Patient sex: M
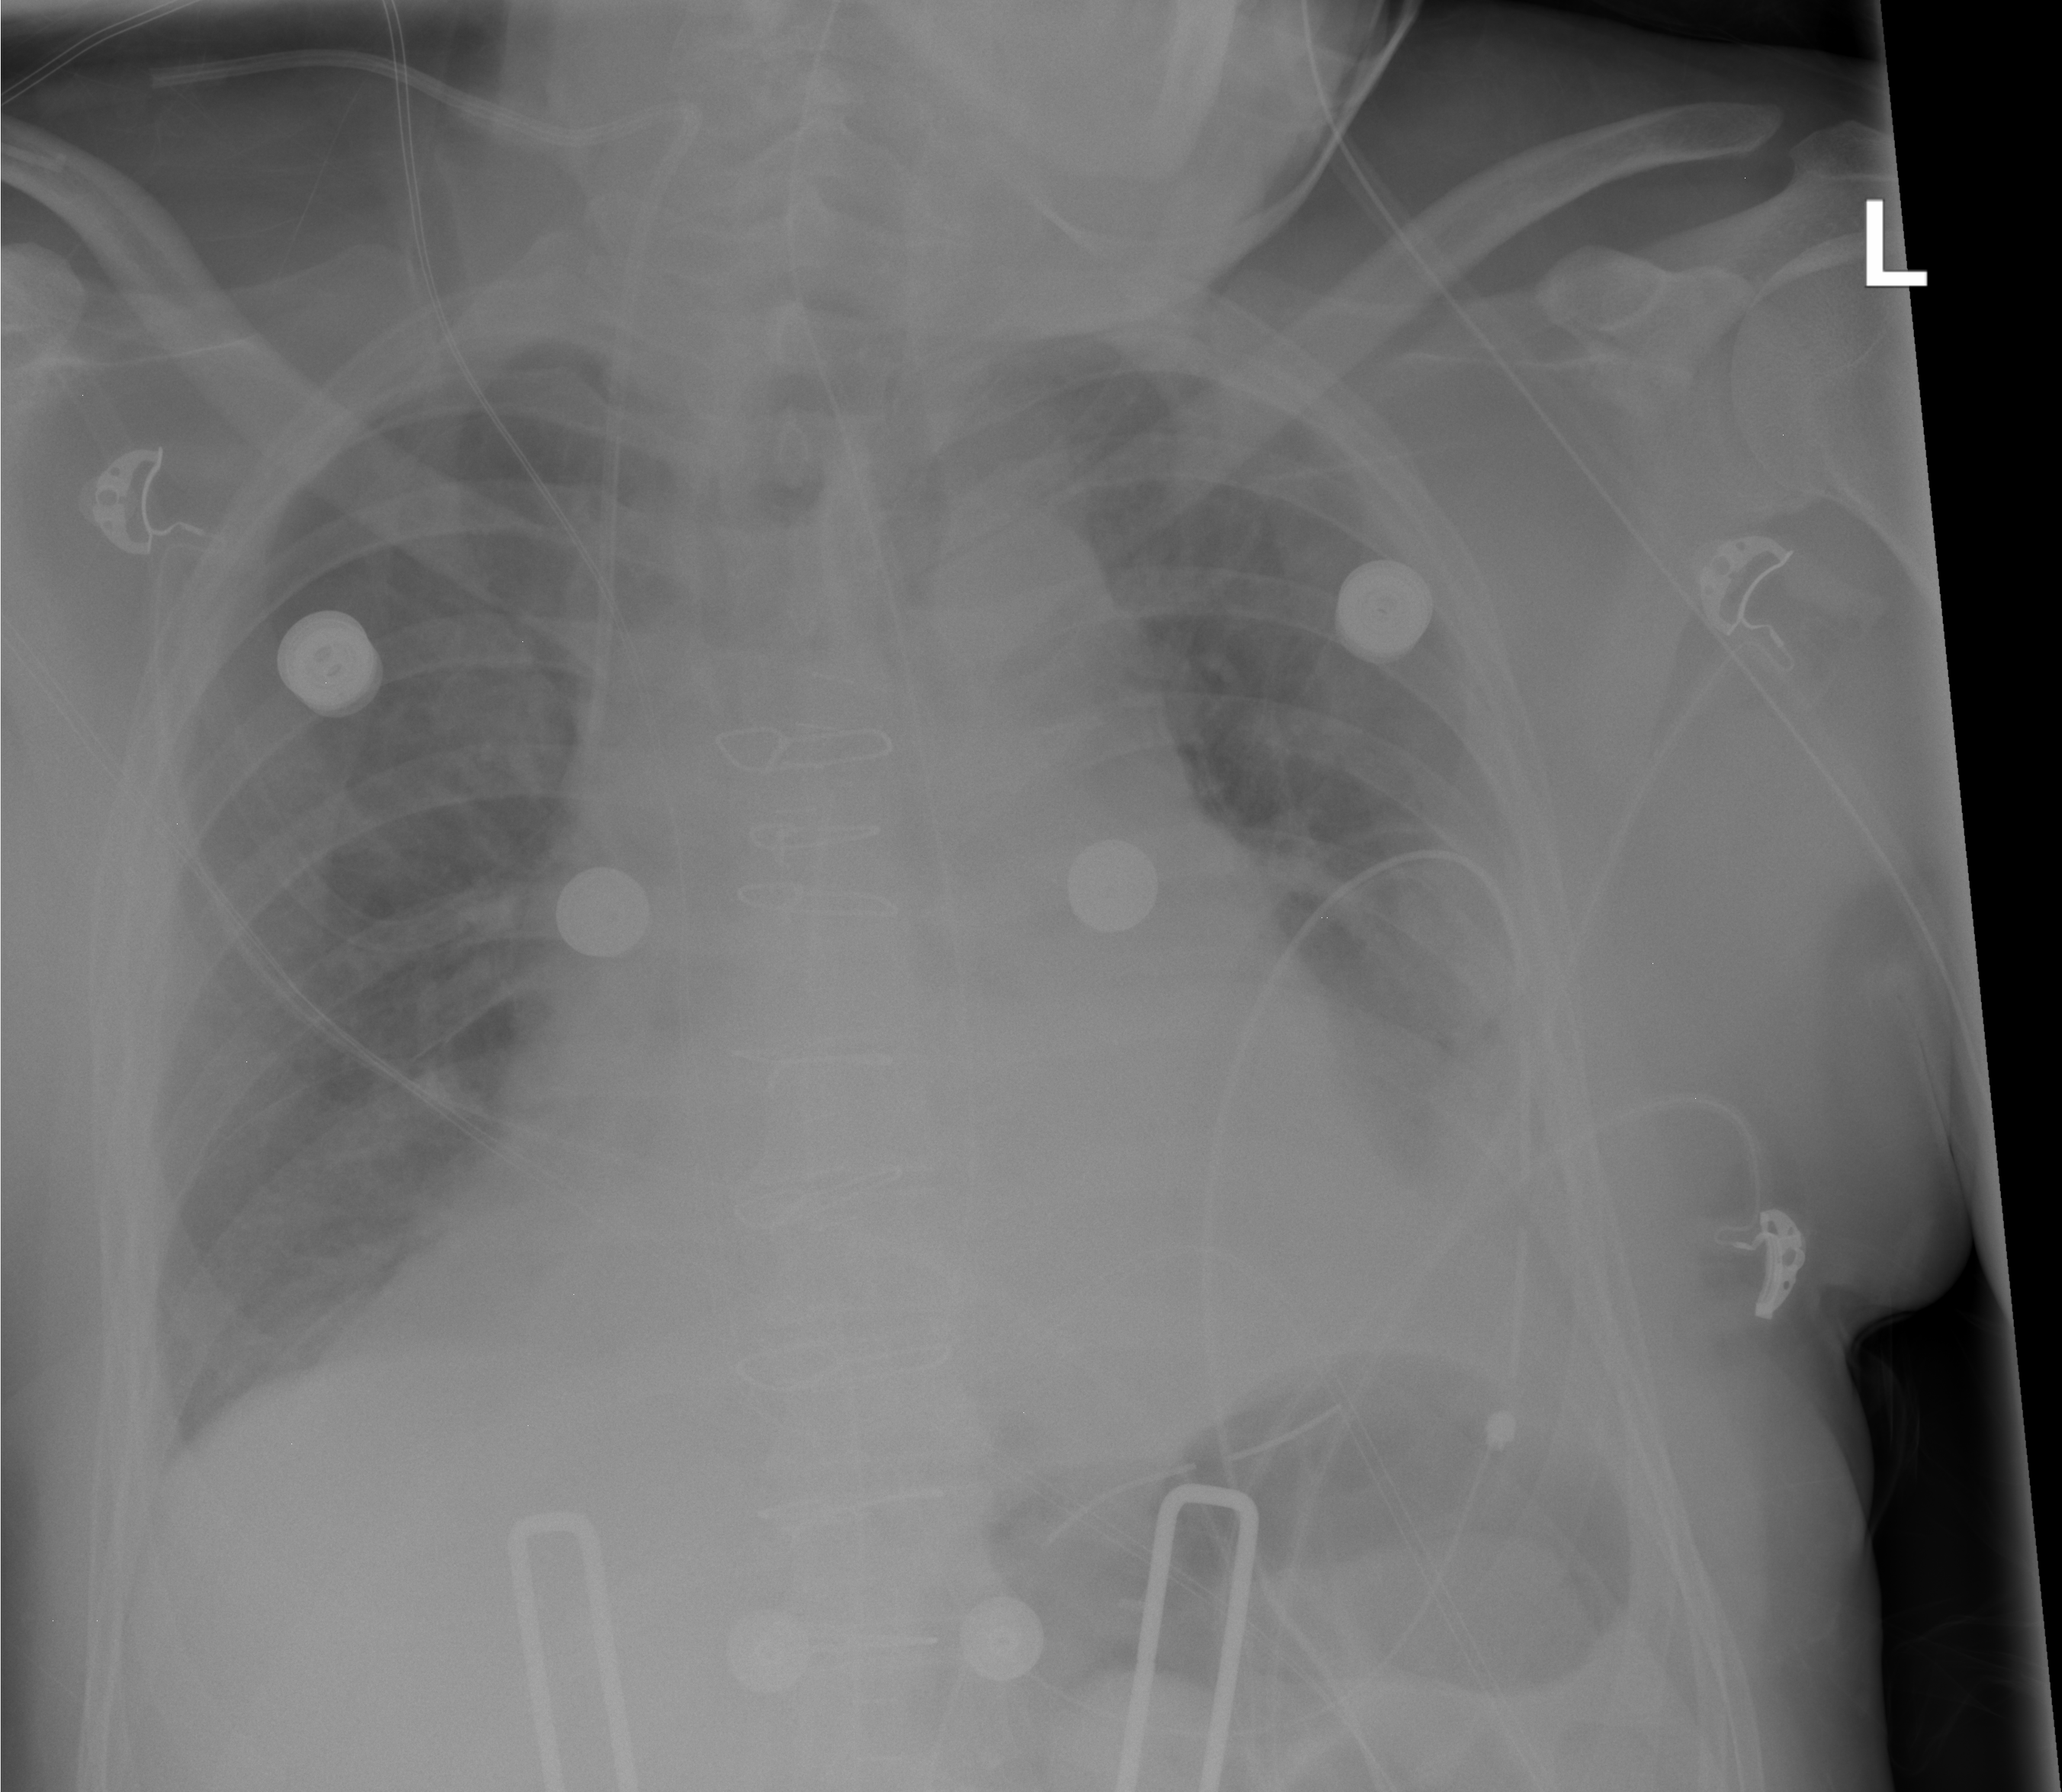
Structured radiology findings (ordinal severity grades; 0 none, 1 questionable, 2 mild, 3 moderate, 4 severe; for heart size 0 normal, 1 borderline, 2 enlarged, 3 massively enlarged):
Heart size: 2
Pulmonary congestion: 0
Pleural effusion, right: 0
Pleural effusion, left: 2
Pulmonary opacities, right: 0
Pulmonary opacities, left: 0
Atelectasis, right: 0
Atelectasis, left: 3